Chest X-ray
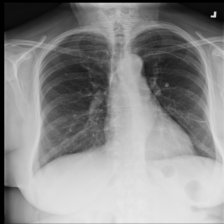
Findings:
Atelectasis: positive
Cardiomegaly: negative
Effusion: negative
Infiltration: negative
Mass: negative
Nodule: negative
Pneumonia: negative
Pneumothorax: negative
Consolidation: negative
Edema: negative
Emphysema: negative
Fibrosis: negative
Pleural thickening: negative
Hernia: negative